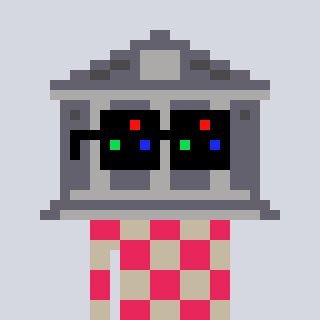
a pixel art character with square black sunglasses, a bank-shaped head and a bege-colored body on a cool background